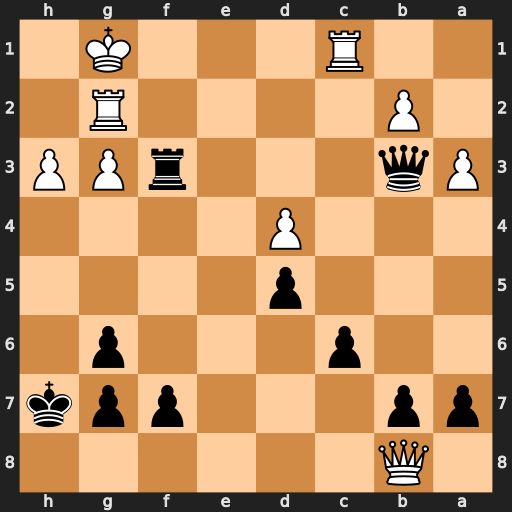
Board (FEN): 1Q6/pp3ppk/2p3p1/3p4/3P4/Pq3rPP/1P4R1/2R3K1
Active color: b
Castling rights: -
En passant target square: -
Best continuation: Qe3+ Kh2 Qxc1